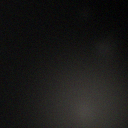
Screen state: off